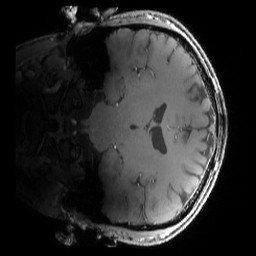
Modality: MP2RAGE
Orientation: coronal